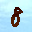
Label: 8